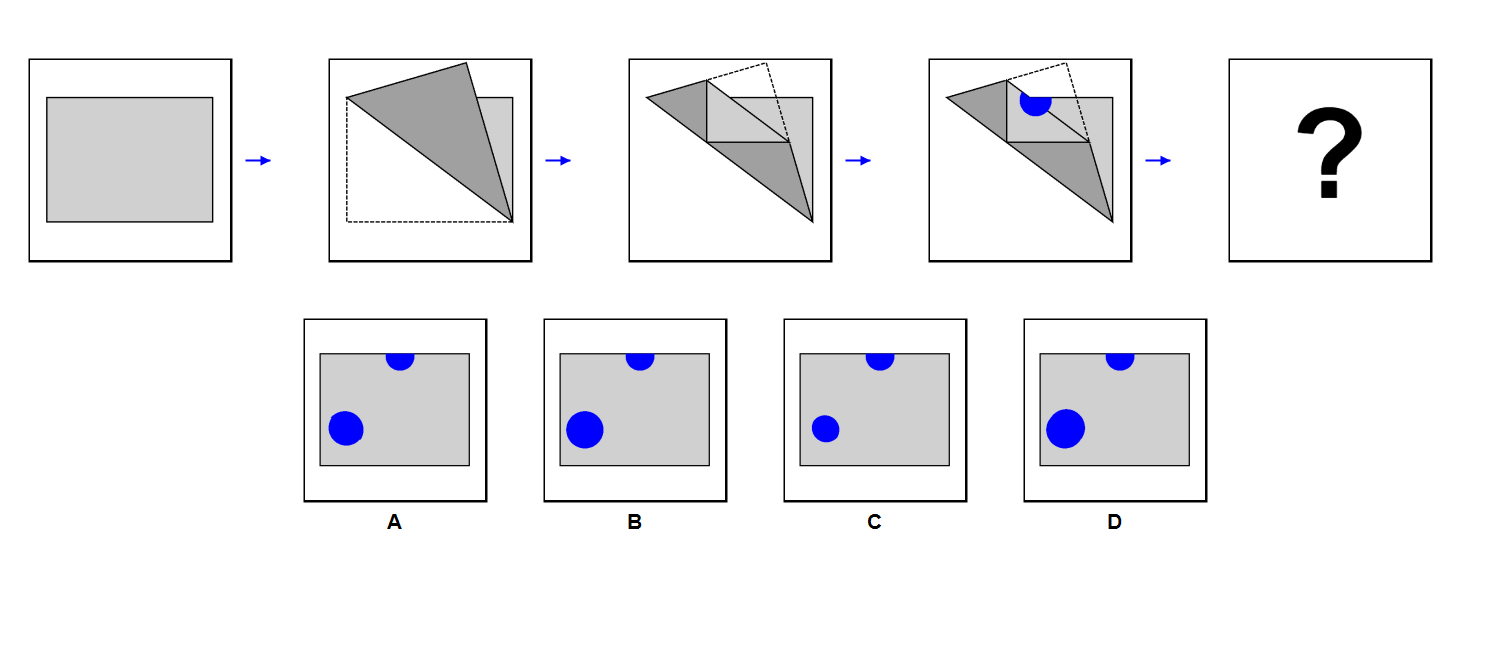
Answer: C